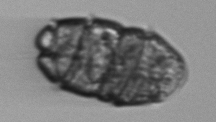
Label: Margalefidinium